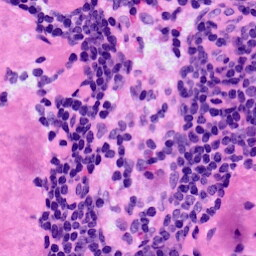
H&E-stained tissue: LymphNode